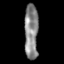
Tissue: skin
Cell type: Epithelial cells
Senescence score: 0.1866
Nuclear area (px): 740
Mean DAPI intensity: 137.051